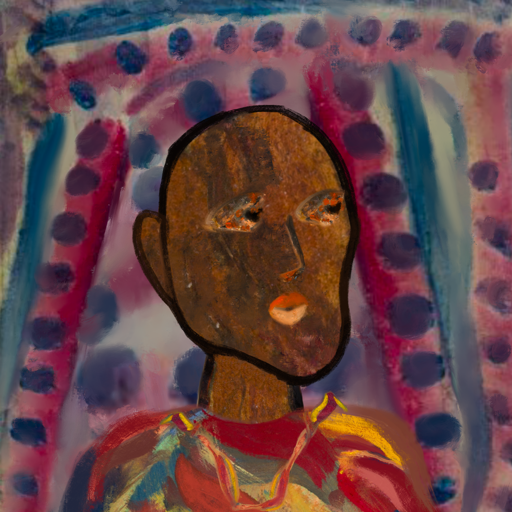
Background: HillGirl, Head And Neck Side: Mosgoul, Face Side: Gypsy_Queen, Bust: Mother_And_Son_Son, Hair Side: Blank, Head Accessory: Blank, Second Necklace: Gypsy_Mother_1, Necklace: Blank, Baby: Blank